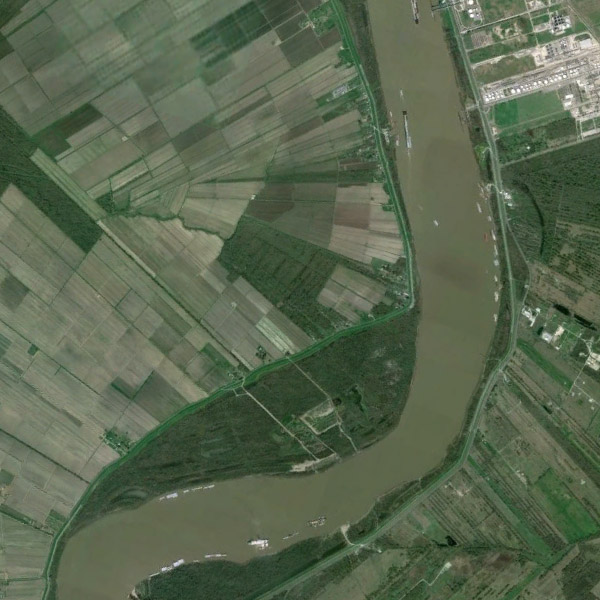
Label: River